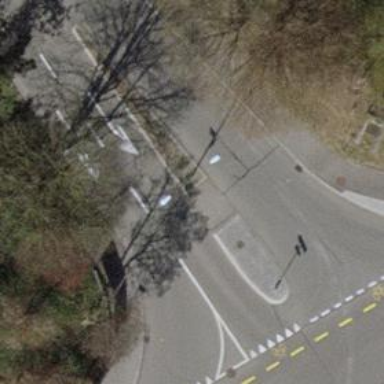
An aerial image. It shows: Unmarked footway crossing with pedestrian island.